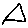
Label: triangle